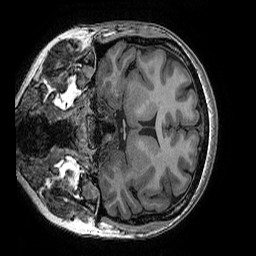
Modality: T1w
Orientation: coronal
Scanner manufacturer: ge
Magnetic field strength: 3 T
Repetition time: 0.008184 s
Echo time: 0.003192 s